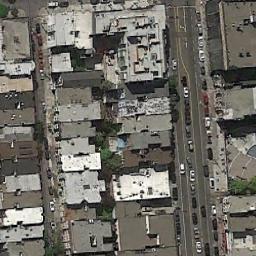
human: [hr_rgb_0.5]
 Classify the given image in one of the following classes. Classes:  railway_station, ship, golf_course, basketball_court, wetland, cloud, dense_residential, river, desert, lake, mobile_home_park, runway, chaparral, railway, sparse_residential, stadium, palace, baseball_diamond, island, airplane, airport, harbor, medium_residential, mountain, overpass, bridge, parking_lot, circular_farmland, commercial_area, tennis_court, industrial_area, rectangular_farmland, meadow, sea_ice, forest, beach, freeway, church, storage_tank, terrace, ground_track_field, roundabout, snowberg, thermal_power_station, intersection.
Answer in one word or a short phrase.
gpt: dense_residential